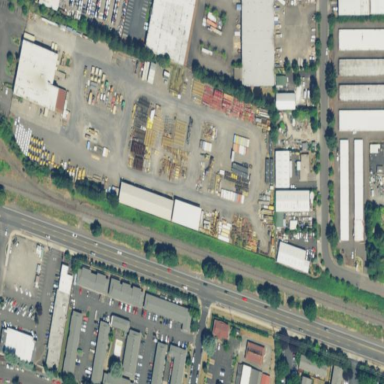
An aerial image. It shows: Industrial area.